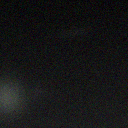
Screen state: off